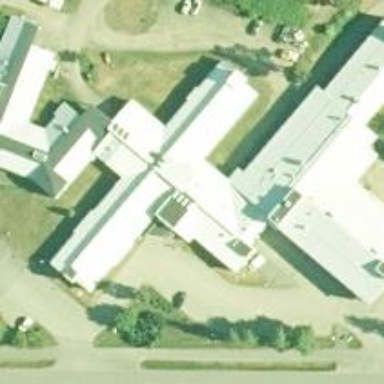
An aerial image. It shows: Health post.